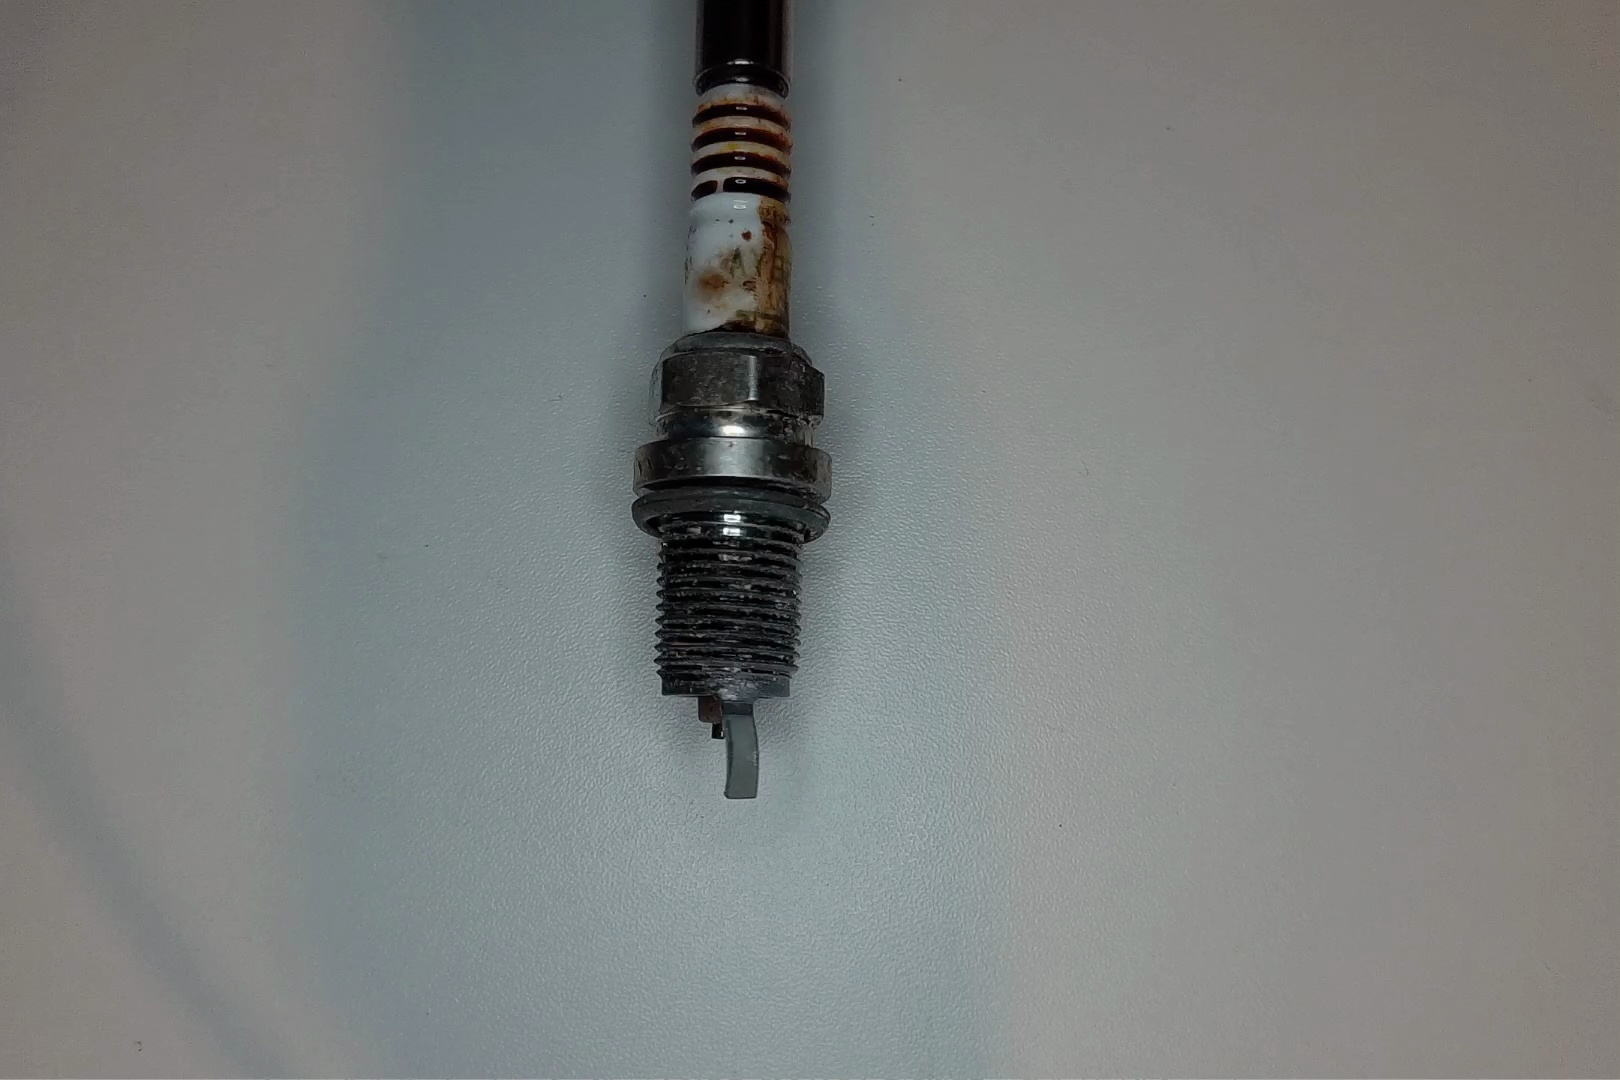
Label: anomaly